Interaction volume radius: 5 \u00c5
Interaction volume height: 20 \u00c5
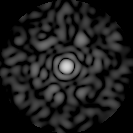
Disorder parameter: 0.7698